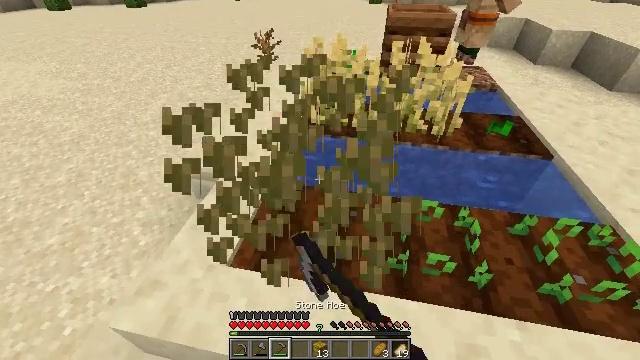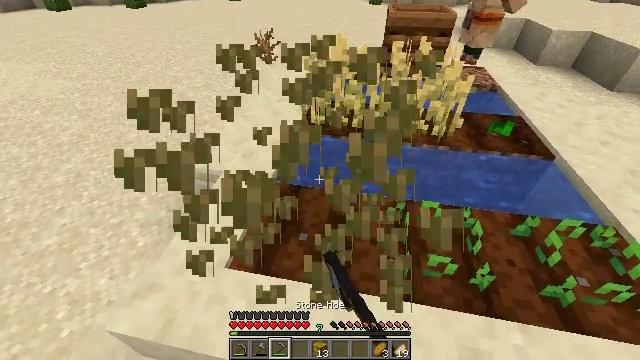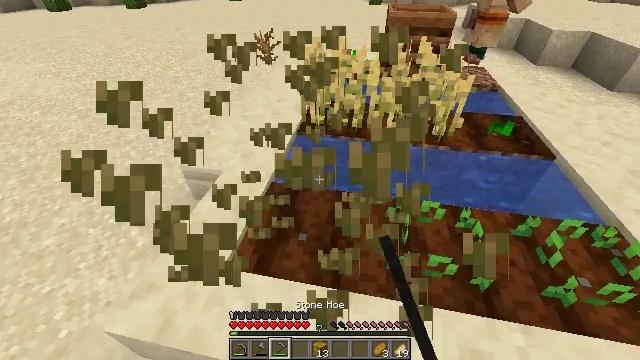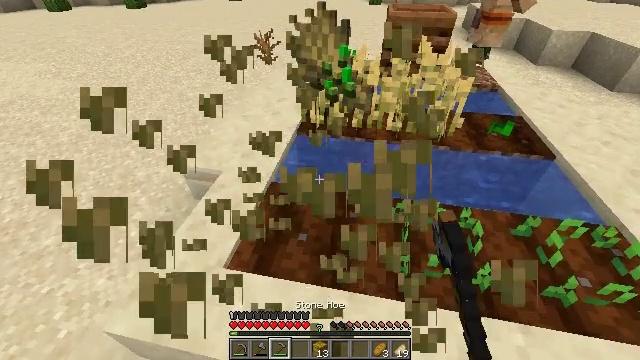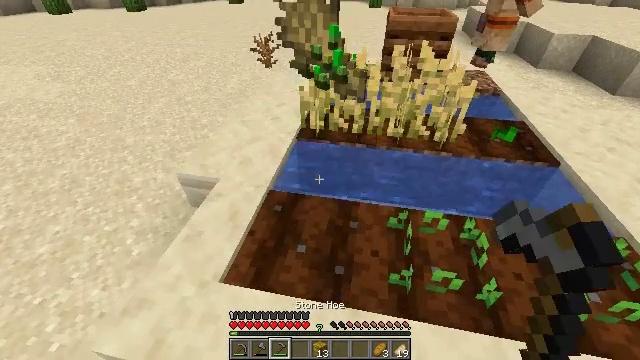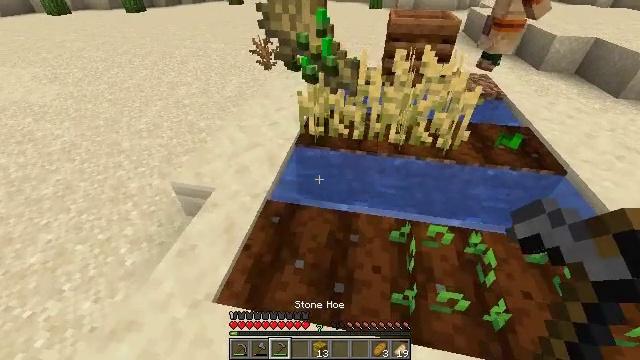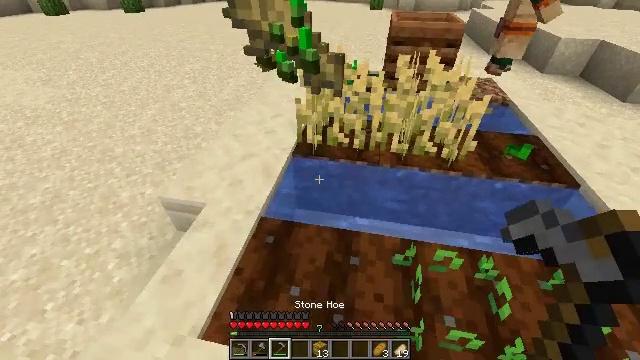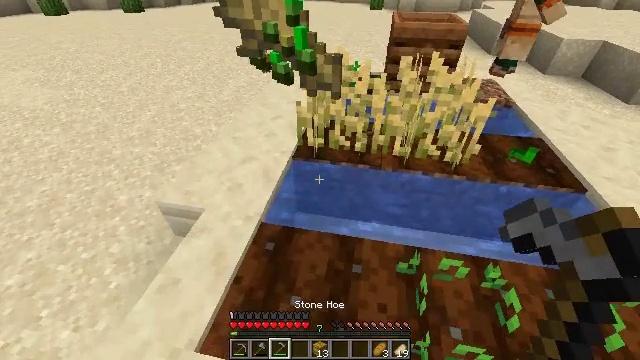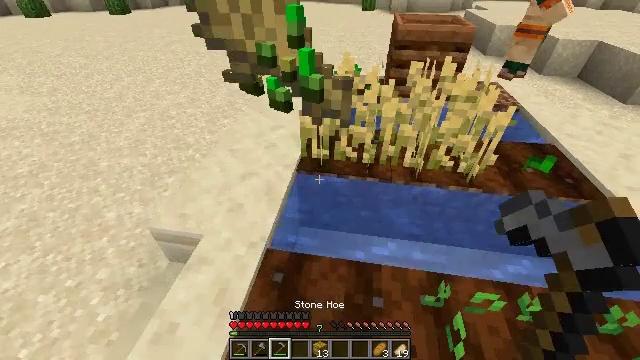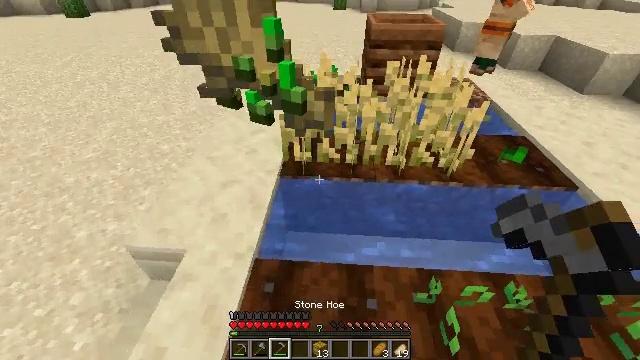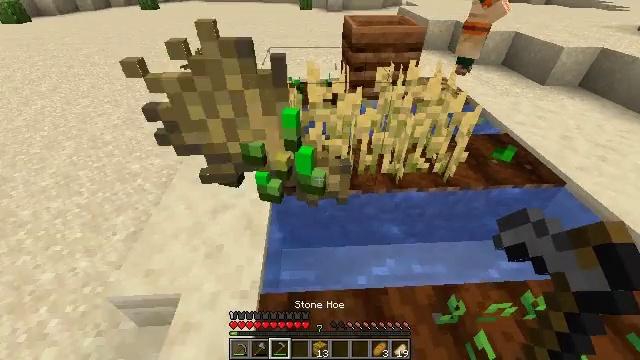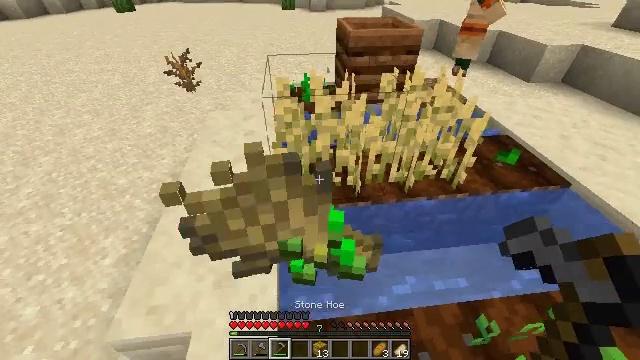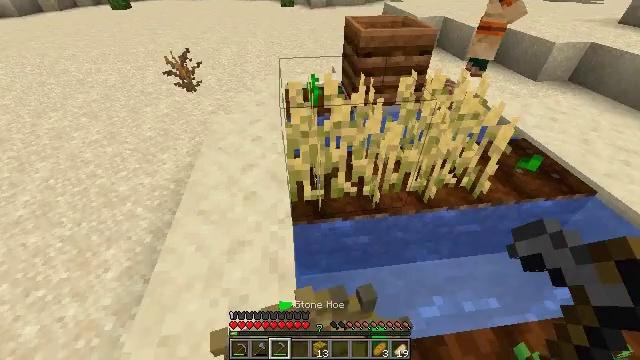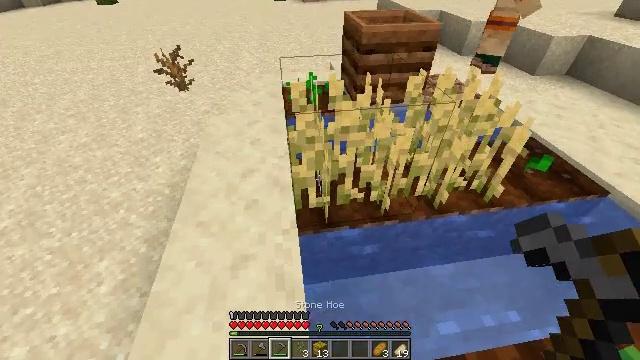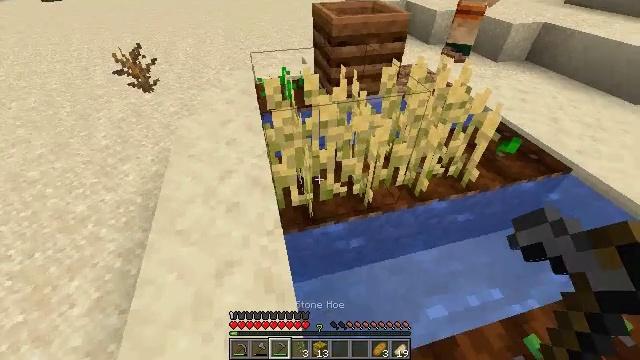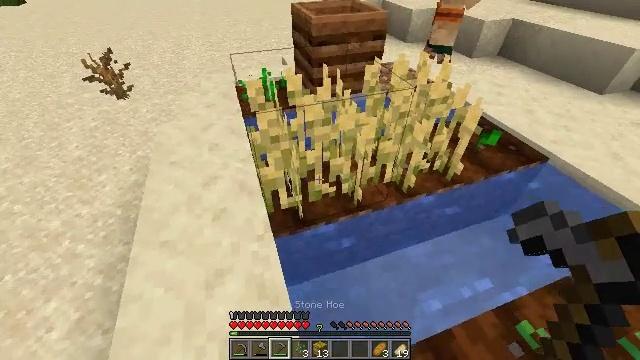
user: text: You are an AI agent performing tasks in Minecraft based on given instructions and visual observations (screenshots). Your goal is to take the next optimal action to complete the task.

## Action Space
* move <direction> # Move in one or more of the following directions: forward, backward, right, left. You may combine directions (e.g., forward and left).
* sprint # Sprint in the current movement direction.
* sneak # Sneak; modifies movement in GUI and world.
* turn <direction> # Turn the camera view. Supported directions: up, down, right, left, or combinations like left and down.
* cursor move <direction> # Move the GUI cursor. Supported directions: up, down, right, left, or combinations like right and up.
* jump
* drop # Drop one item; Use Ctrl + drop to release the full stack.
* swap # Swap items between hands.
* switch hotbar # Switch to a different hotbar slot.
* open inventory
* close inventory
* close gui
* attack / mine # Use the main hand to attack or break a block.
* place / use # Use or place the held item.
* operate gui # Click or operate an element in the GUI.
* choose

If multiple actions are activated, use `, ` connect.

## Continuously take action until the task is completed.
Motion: motion action
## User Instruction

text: Break the mature wheat plants.
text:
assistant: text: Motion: no_op
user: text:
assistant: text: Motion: no_op
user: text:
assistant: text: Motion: no_op
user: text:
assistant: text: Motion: move forward
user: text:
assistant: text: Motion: move forward
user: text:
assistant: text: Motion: move forward
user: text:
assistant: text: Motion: move forward and move left
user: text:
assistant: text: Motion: move forward and move left, turn right
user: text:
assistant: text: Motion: move forward and move left, turn right
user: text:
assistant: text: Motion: move forward and move left, turn right
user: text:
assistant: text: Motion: move forward and move left, turn right
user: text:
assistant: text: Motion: move forward
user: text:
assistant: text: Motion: turn right and down
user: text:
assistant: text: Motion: turn right and down
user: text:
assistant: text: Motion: turn right
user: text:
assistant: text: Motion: turn right and up
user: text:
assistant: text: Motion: no_op
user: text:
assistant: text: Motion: attack / mine
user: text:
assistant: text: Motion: attack / mine
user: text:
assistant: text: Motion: attack / mine
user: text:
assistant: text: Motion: no_op
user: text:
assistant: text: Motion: move forward and move left, turn right
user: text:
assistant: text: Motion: move forward and move left, turn right
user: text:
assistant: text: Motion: move forward and move left, turn right
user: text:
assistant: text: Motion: move forward and move left, turn right
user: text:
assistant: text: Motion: move forward and move left, turn right
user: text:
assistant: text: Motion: move forward and move left, turn right and down
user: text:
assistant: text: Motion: move forward, turn right and down, attack / mine
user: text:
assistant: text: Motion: turn right, attack / mine
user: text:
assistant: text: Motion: no_op